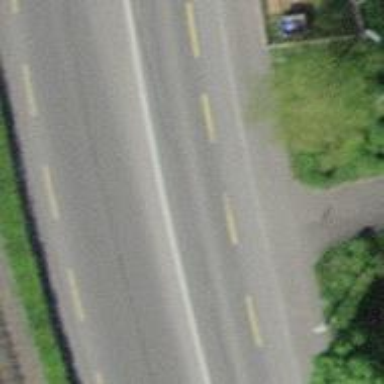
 equipped with cycle lane on both sides."